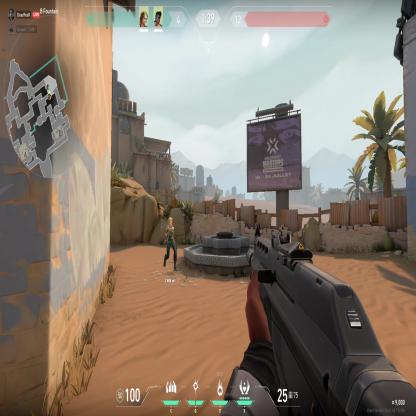
Label: teammate